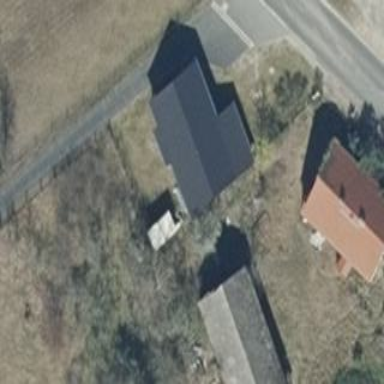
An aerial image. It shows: Building with gabled roof oriented across.